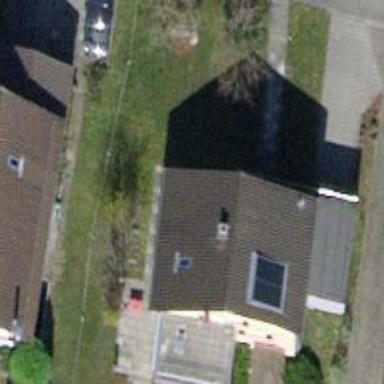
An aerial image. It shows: Detached building with gabled roof.